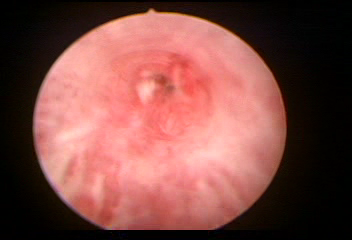
Modality: WLC
Class: Normal mucosa
Bladder cancer association: No